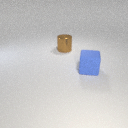
large blue rubber cube to the right of large brown metal cylinder